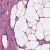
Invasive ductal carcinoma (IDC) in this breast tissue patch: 1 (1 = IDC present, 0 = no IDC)